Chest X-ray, PA view. Patient: 39 years old, sex F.
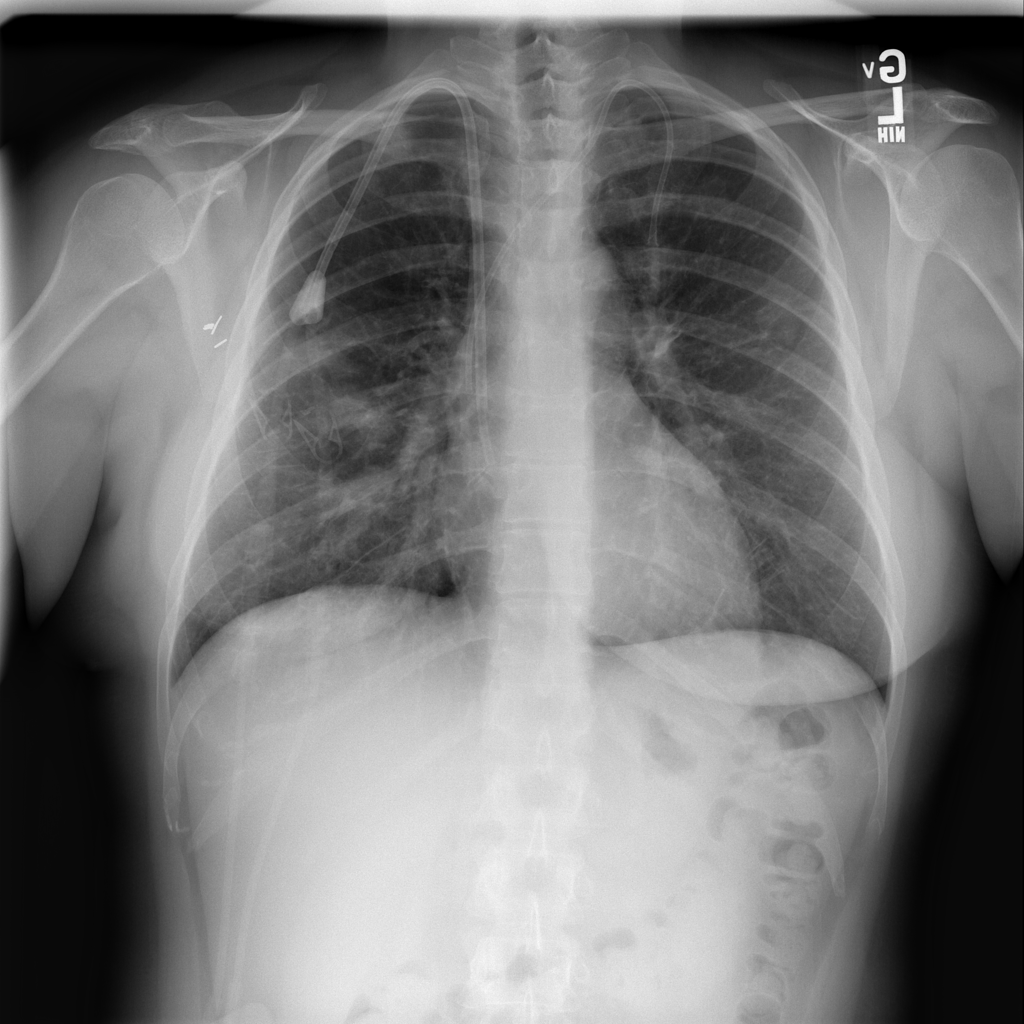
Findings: Mass